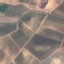
Land use / land cover class: PermanentCrop